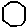
Label: hexagon